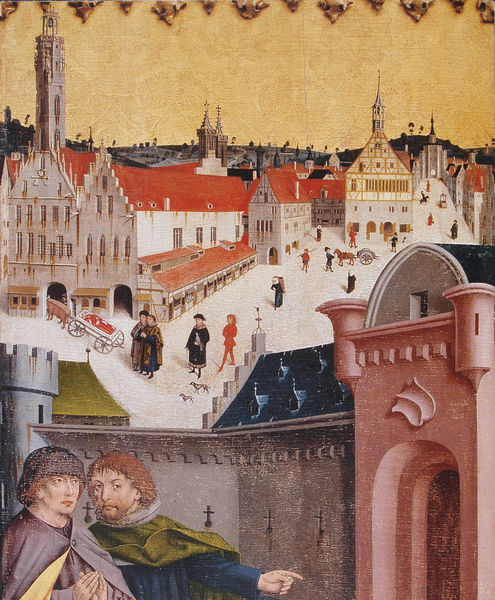
Titel: Hochaltar, Marktplatz der Stadt Rothenburg (Detail aus der Jakobuslegende)
Künstler: Friedrich Herlin
Standort: Rothenburg ob der Tauber
Institution: St. Jakob
Schlagwörter: blau, gemälde, hand, mann, umhang, frauen, gelb, grün, menschen, stadt, bunt, fenster, finger, geste, grau, hintergrund, männer, tür, vordergrund, weiss, blick, dach, haus, hund, hunde, rot, schnee, bart, wand, arm, bibel, tod, tot, holland, öl, horizont, häuser, hügel, gehen, kirche, gold, mantel, gotik, renaissance, rosa, karren, pferd, pferde, turm, deutschland, aussicht, ansicht, passanten, perspektive, vedute, dorf, dächer, giebel, mauer, farbe, winter, platz, treiben, wagen, detail, zeigen, skyline, tor, zinnen, betrachter, panorama, stadtansicht, straßen, eingang, burg, kreuz, türme, beten, rathaus, altar, arkaden, wappen, stadttor, beerdigung, begräbnis, gotisch, mittelalter, fachwerk, stadtmauer, marktplatz, heilige, fresko, dürer, punziert, goldgrund, tafelbild, ochs, sächer, augsburg, stufengiebel, treppengiebel, roas, pilger, jakobus, katten, himmelgold, ausschnitt#, stdttor, marktolatz, staadttor, domstadt